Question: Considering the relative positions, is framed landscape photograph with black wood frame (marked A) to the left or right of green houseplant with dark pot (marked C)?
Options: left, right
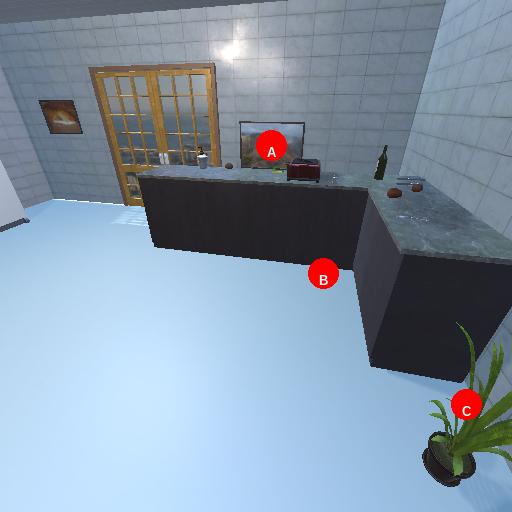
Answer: left